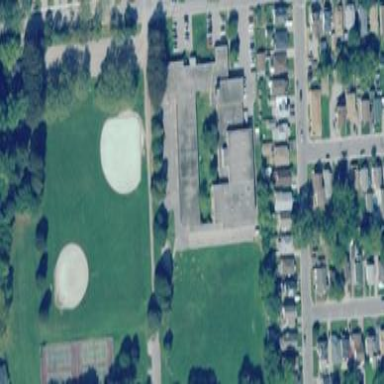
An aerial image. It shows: School.